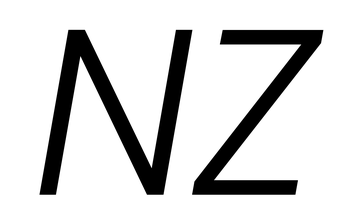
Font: Poppins-LightItalic